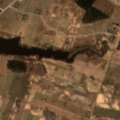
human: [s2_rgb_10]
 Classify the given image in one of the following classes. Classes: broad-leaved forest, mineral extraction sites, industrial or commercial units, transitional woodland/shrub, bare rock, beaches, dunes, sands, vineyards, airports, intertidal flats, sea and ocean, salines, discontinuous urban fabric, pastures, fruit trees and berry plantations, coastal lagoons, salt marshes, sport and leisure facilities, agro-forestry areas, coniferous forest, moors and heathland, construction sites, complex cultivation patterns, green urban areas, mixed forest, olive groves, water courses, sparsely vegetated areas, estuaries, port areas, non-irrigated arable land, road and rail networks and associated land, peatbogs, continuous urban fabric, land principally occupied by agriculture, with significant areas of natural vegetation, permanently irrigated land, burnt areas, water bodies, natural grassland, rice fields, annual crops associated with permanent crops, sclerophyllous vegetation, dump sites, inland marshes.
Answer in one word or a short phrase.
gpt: non-irrigated arable land, pastures, complex cultivation patterns, land principally occupied by agriculture, with significant areas of natural vegetation